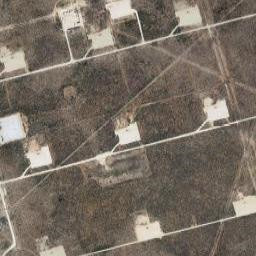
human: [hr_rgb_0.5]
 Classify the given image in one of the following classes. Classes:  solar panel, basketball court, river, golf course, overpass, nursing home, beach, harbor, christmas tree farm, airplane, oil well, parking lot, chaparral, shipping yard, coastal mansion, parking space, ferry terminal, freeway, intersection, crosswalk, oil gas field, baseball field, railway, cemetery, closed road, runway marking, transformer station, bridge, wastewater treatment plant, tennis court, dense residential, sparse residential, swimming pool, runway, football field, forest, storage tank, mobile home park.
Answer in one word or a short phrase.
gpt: oil gas field